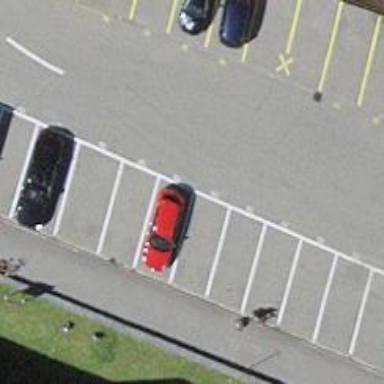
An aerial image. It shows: Parking area with surface.